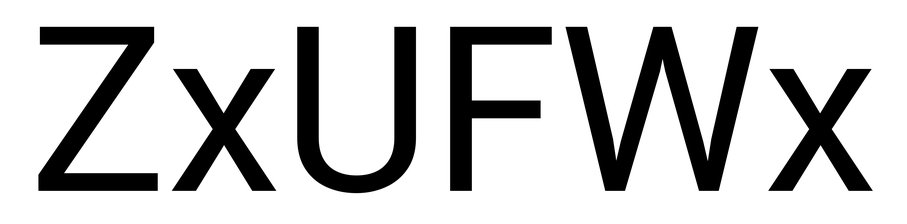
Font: Roboto_Regular